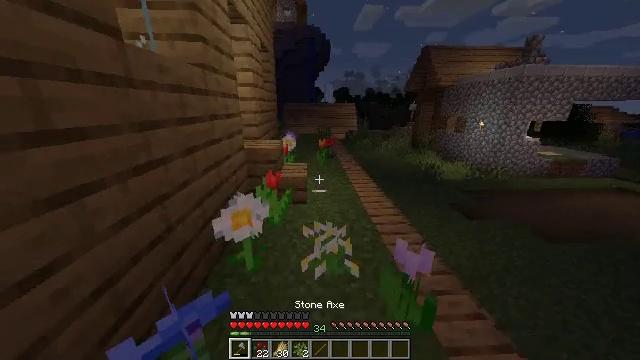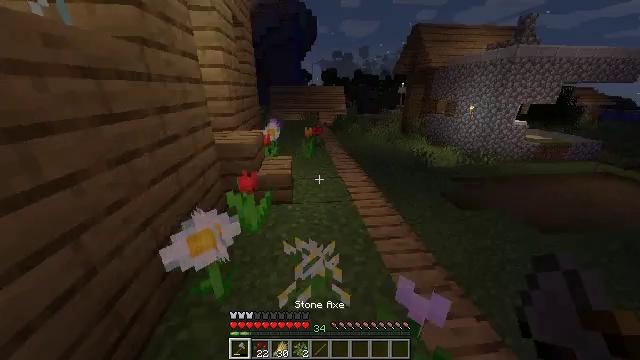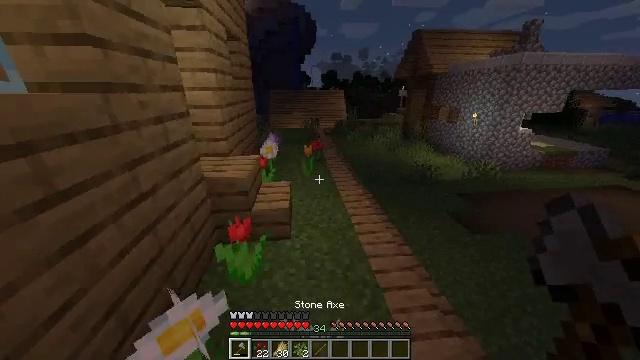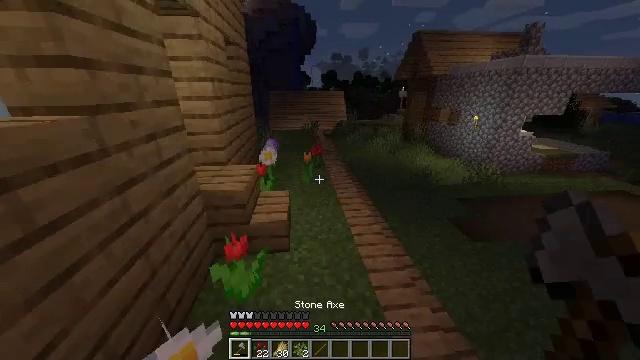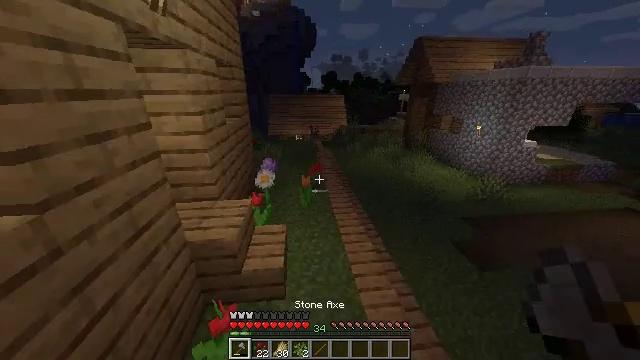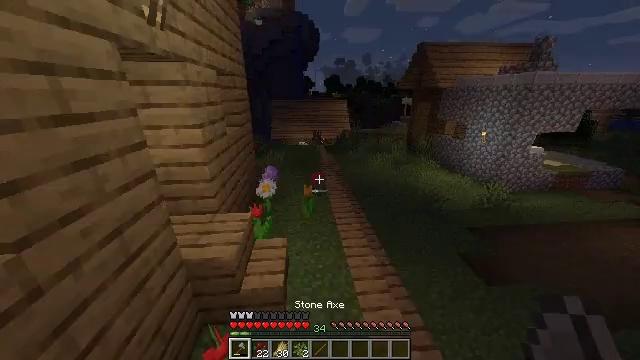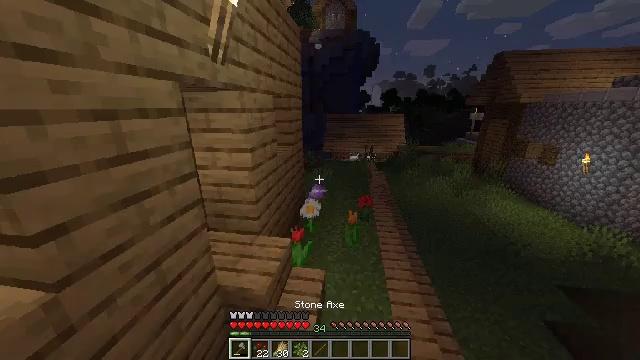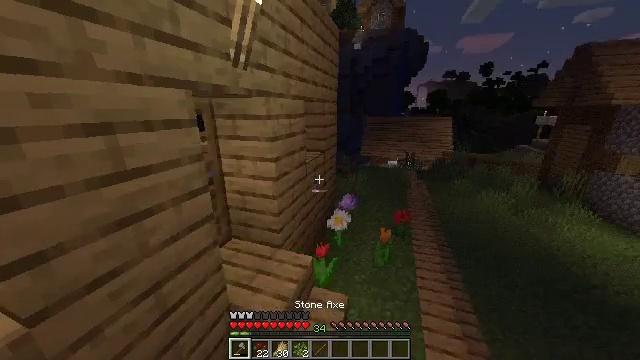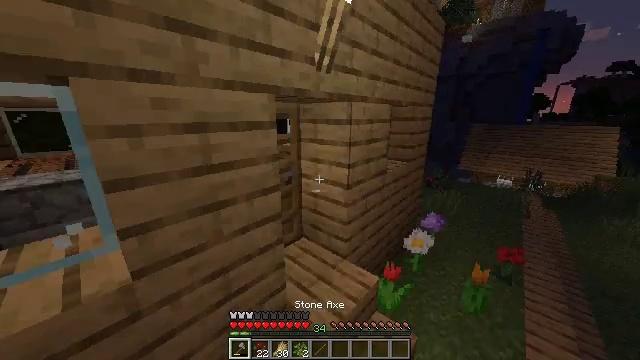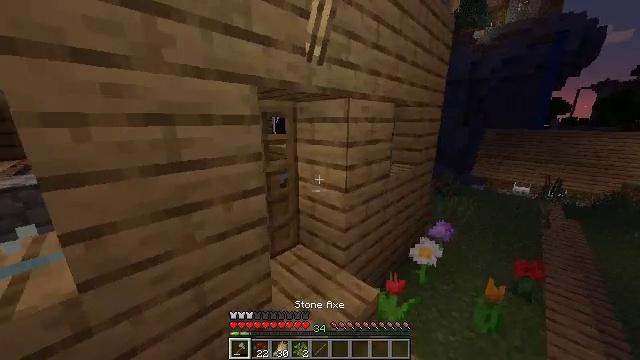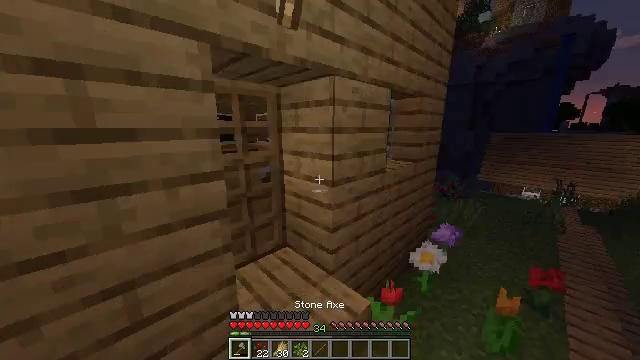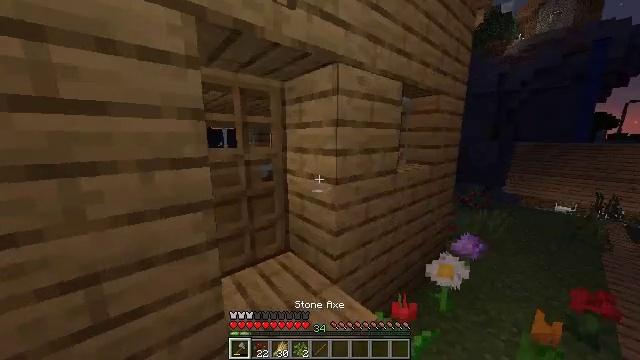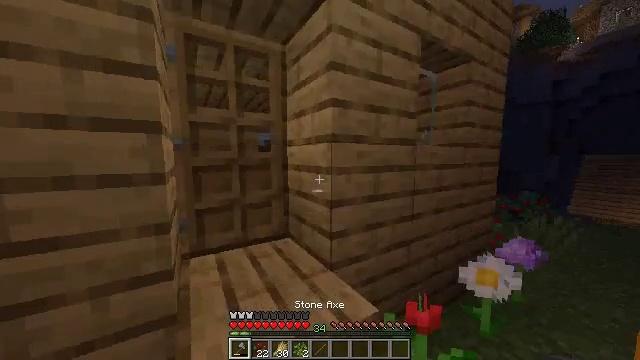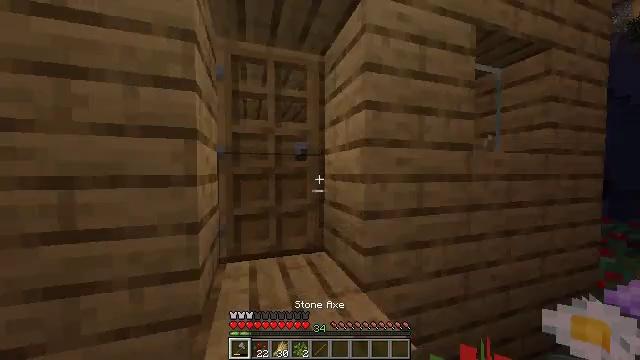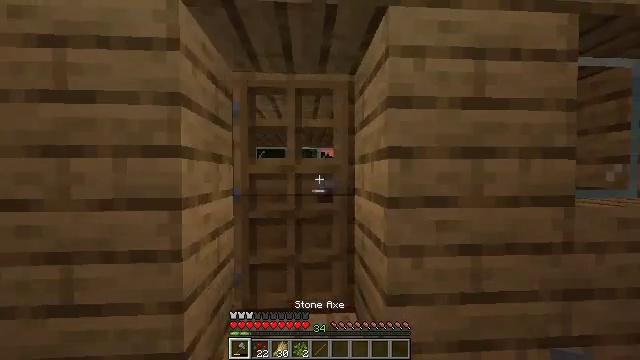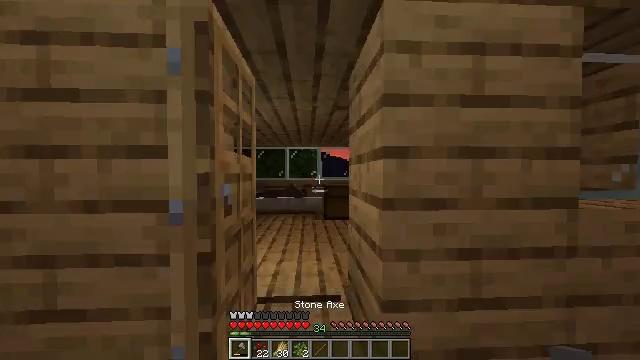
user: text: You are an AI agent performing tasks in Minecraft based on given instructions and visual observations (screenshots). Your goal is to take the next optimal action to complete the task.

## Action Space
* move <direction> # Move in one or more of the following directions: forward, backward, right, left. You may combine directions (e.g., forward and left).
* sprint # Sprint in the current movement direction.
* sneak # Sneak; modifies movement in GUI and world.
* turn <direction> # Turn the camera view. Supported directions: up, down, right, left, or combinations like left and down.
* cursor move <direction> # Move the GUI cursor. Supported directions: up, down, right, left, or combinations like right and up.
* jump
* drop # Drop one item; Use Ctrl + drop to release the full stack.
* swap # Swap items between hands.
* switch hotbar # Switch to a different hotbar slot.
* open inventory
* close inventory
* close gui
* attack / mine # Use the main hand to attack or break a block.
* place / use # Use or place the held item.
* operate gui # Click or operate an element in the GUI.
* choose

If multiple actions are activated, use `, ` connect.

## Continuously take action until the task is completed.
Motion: motion action
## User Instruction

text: Recycle the loom from its place.
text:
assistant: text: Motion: move forward, turn right and down
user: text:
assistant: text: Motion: move forward, jump
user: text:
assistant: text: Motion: move forward, jump
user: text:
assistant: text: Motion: move forward, jump
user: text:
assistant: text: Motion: move forward, jump
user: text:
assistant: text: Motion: move forward, turn left and up
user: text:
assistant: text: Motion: move forward, turn left
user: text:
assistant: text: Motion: move forward, turn left and up
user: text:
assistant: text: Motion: move forward, turn left and up
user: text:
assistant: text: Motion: move forward, turn left and up
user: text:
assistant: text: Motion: move forward, turn left and up
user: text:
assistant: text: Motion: move forward, turn left and up
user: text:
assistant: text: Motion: move forward, turn left and up
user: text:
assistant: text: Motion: move forward, turn left
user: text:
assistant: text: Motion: move forward, use / place
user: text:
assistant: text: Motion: move forward, use / place
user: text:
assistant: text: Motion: move forward, use / place
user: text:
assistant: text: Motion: move forward
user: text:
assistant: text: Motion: move forward and move left
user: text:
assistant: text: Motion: move forward and move left
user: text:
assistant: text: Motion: move forward and move left
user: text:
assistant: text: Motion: move forward, turn right and down
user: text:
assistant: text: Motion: move forward, turn right and down
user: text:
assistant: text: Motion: move forward, turn right and down
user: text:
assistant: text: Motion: move forward and move left, turn right and down
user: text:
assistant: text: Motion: move forward and move left, turn right and down
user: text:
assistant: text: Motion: move forward and move left, turn right and down
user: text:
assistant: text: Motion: move left, turn right and down
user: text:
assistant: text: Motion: move left, turn right and down
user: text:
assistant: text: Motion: move left, turn right and down